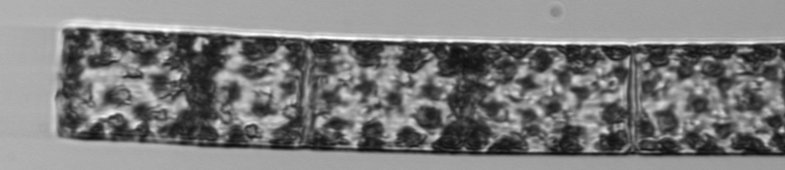
Label: Guinardia_flaccida